Field crop: tomato
Growth stage: 1
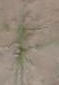
Species: cyperus